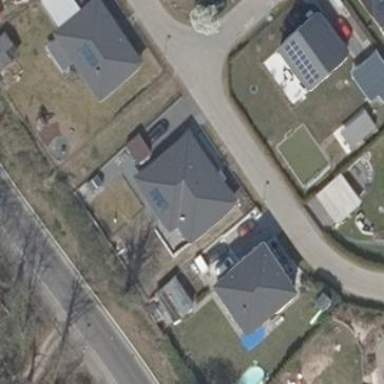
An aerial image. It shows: Detached building.